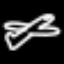
Label: airplane